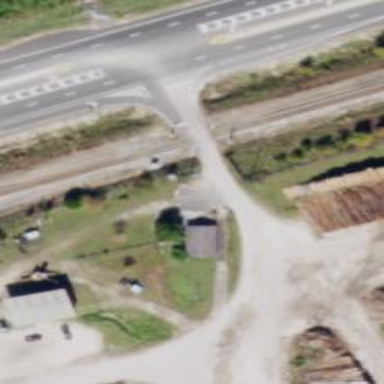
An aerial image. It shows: Level crossing with lights at railway intersection.